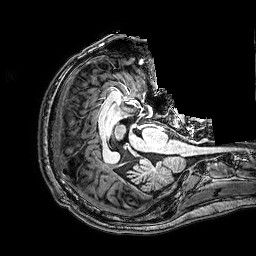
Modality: T1w
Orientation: axial
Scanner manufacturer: philips
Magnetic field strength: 3 T
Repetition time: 0.0096 s
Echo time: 0.0046 s